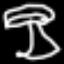
Label: mushroom